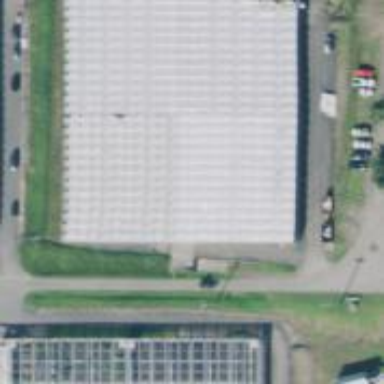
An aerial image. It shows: Greenhouse.